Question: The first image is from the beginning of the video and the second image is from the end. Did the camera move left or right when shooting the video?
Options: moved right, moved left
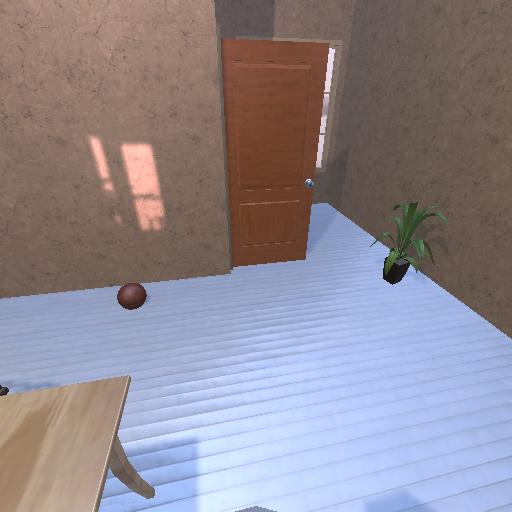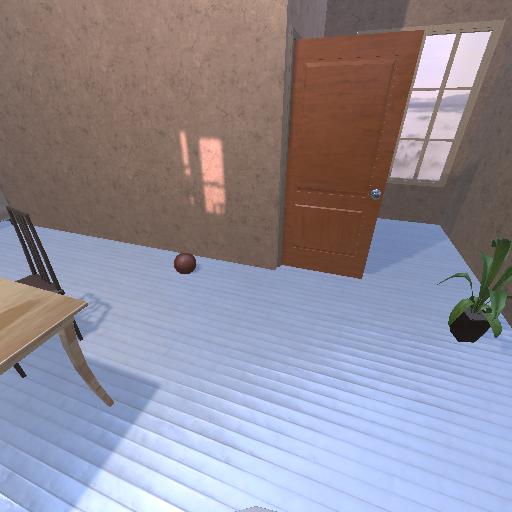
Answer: moved right